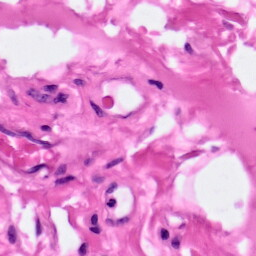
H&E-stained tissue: Pancreatic